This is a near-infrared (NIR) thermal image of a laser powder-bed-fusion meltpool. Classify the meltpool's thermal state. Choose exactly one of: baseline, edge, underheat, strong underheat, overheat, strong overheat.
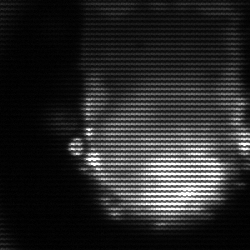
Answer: baseline